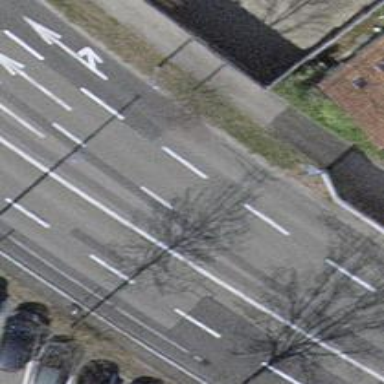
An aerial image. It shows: Asphalt road with sidewalks on both sides. The road is classified as primary highway.